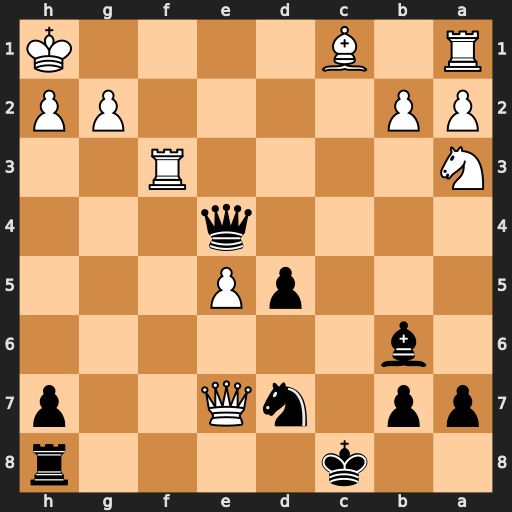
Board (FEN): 2k4r/pp1nQ2p/1b6/3pP3/4q3/N4R2/PP4PP/R1B4K
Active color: b
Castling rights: -
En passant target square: -
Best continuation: Qe1+ Rf1 Qxf1#